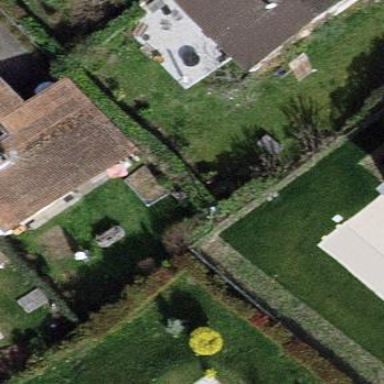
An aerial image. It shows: Garden surrounded by fence.